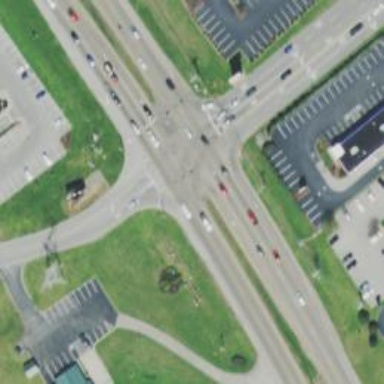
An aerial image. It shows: Unmarked crossing.